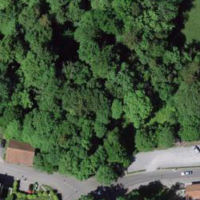
EUNIS habitat code: 55
Species observed at this site:
Lotus corniculatus